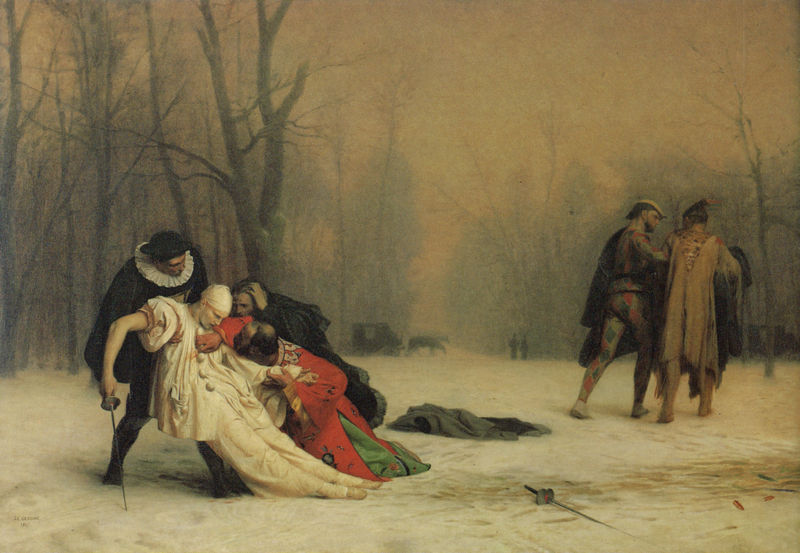
Titel: Sortie du bal masqué, Ausgang des Maskenballs
Künstler: Jean Léon Gérôme
Standort: Chantilly
Institution: Musée Condé
Schlagwörter: baum, dunkel, gemälde, himmel, kampf, körper, mann, weiß, bäume, frauen, gelb, grün, landschaft, menschen, ocker, abend, frau, hell, hut, hüte, männer, orange, schwarz, straße, eis, park, rot, schnee, leute, bart, mütze, kragen, mord, tod, tot, toter, halskrause, öl, kalt, natur, kostüm, mantel, personen, theater, renaissance, wald, pferd, pferde, düster, russland, dunst, nebel, kahl, winter, kutsche, kutschen, figuren, fight, hat, men, priest, red, sword, swords, white, black, collar, figures, gray, green, lace, yellow, kopftuch, homme, manteau, brown, italie, blut, maske, bruan, diesig, clown, lichtung, acryl, blanc, noir, politik, schwert, säbel, chapeau, tote, zirkus, degen, krause, sterben, gegner, cloud, man, tree, dramatisch, fechten, duell, rouge, sombre, trees, ehre, death, costume, bommel, florett, snow, forest, schauspieler, mort, hats, beard, french, arbre, bois, foret, nature, paysage, peinture, sieger, cheval, harlekin, robe, épée, dead, tragedy, sterbender, sterbend, boutons, ken, ancient, cloak, delacroix, arlequin, assassinat, duel, erstechung, erstochen, homicide, maskenball, meurtre, pierrot, rivalité, sekundant, tristesse, couleur, huile, medieval, arbres, american, carriage, horse, branches, couleurs, cape, carraige, carrosse, fraise, froid, hiver, neige, dunstig, triste, histoire, bäme, dawn, harlequin, jester, masquerade, fog, crépuscule, mist, costumes, hommes, combat, tan, sang, bal, carnaval, masque, chute, théâtre, italien, personnes, pierot, harlekine, anguish, blessure, ruff, blood, dying, wound, tights, killed, european, lost, comédie, bajazzo, grief, wounded, blessé, swordfight, emotional, deces, concern, defeat, tomber, carosse, wi ter, xixe siècle, carreaux, saltimbanque, corolle, collant, brigand, italiens, napolitains, comediens, crime, commedia, chantilly, drame, après, clown triste, clown blanc, gérome, bal masqué, mascarade, témoin, calèche, groupes, feutré, comedia, del, arte, comedia del arte, forêt arbre, foerêt, fleuret, seconds, komodie, preriot, comeddie delarte